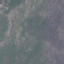
Label: HerbaceousVegetation